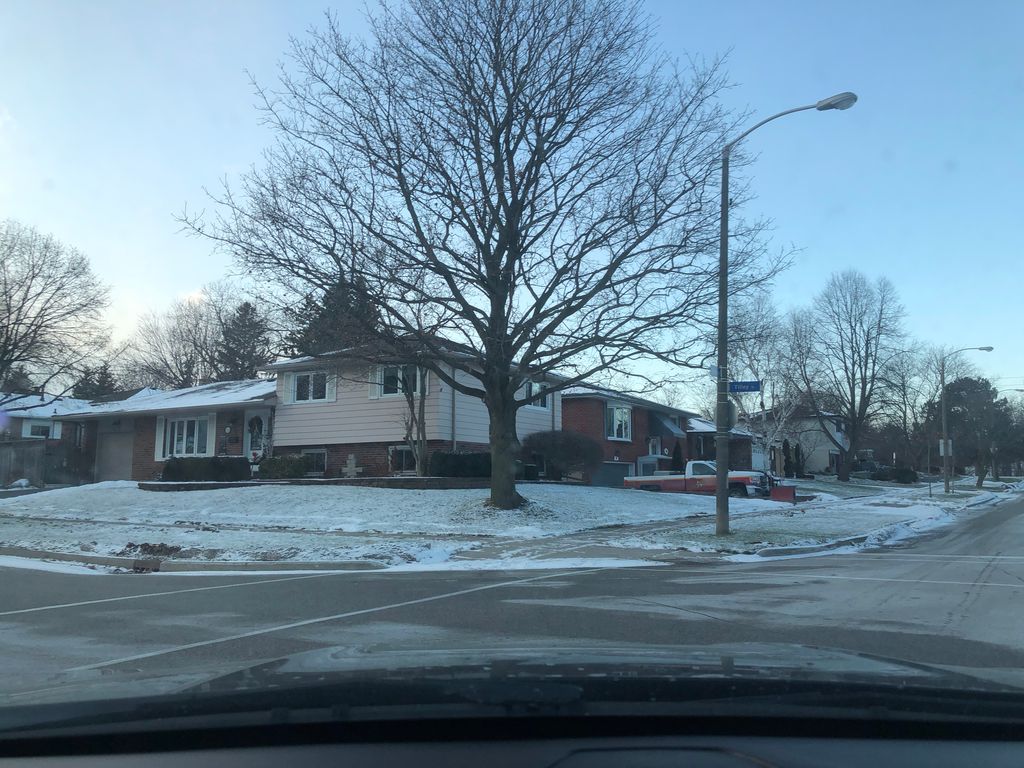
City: toronto